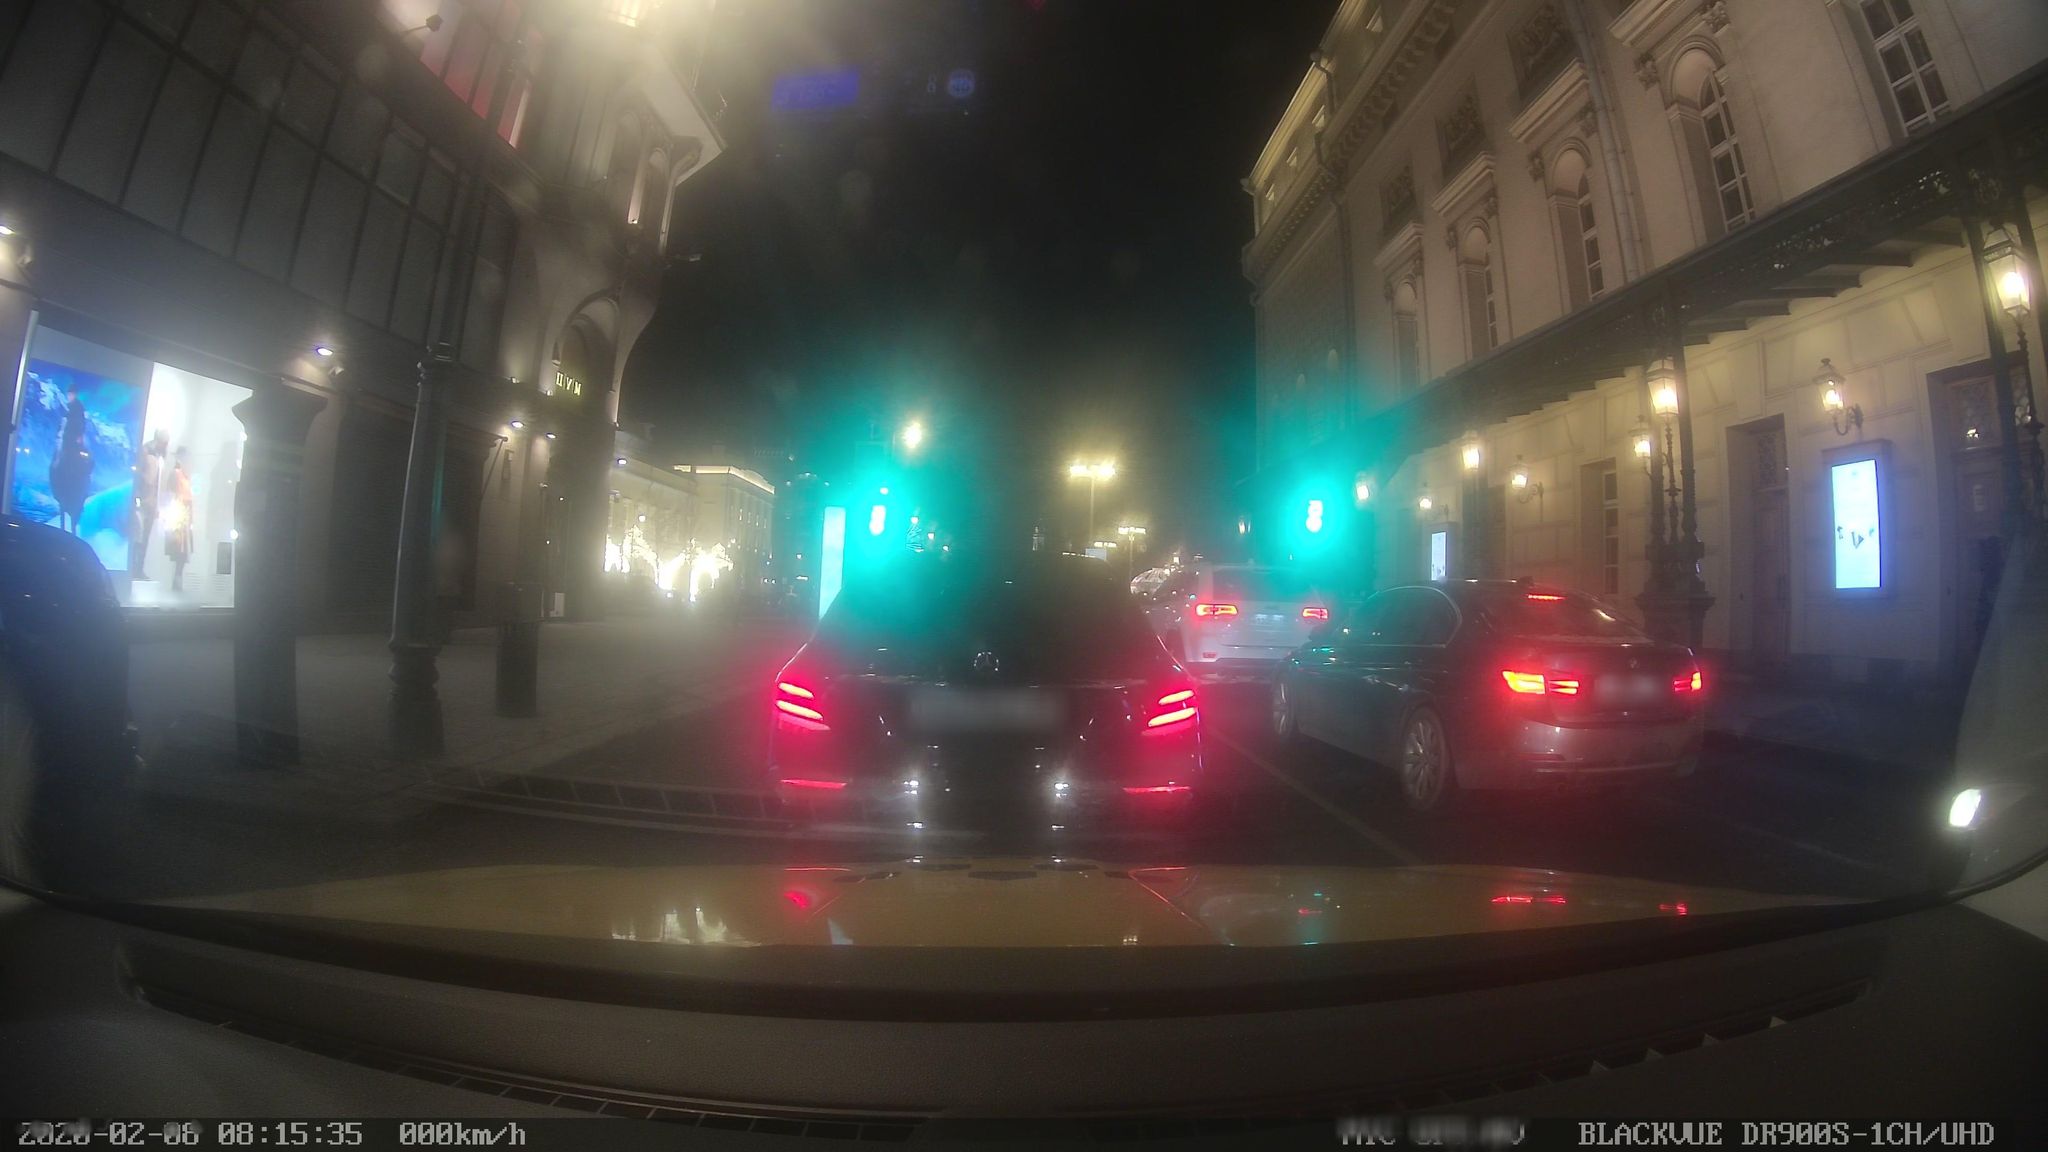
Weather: clear
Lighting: night
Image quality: slightly poor
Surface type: driving surface
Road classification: footway
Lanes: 2
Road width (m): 2.2
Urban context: urban centre
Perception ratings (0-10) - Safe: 1.06, Lively: 5.42, Beautiful: 5.59, Boring: 0.43, Depressing: 3.48, Wealthy: 6.07